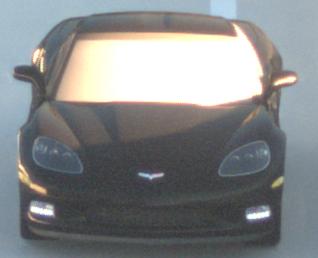
Make: Chevrolet
Model: Corvette Coupé
Detailed model: Corvette (C6) Coupé
Model produced from: 2005/02
Model produced until: 2008/03
Doors: 3
Color: black
Road condition: dry road
Daytime: sunrise or sunset
Contrast: high contrast